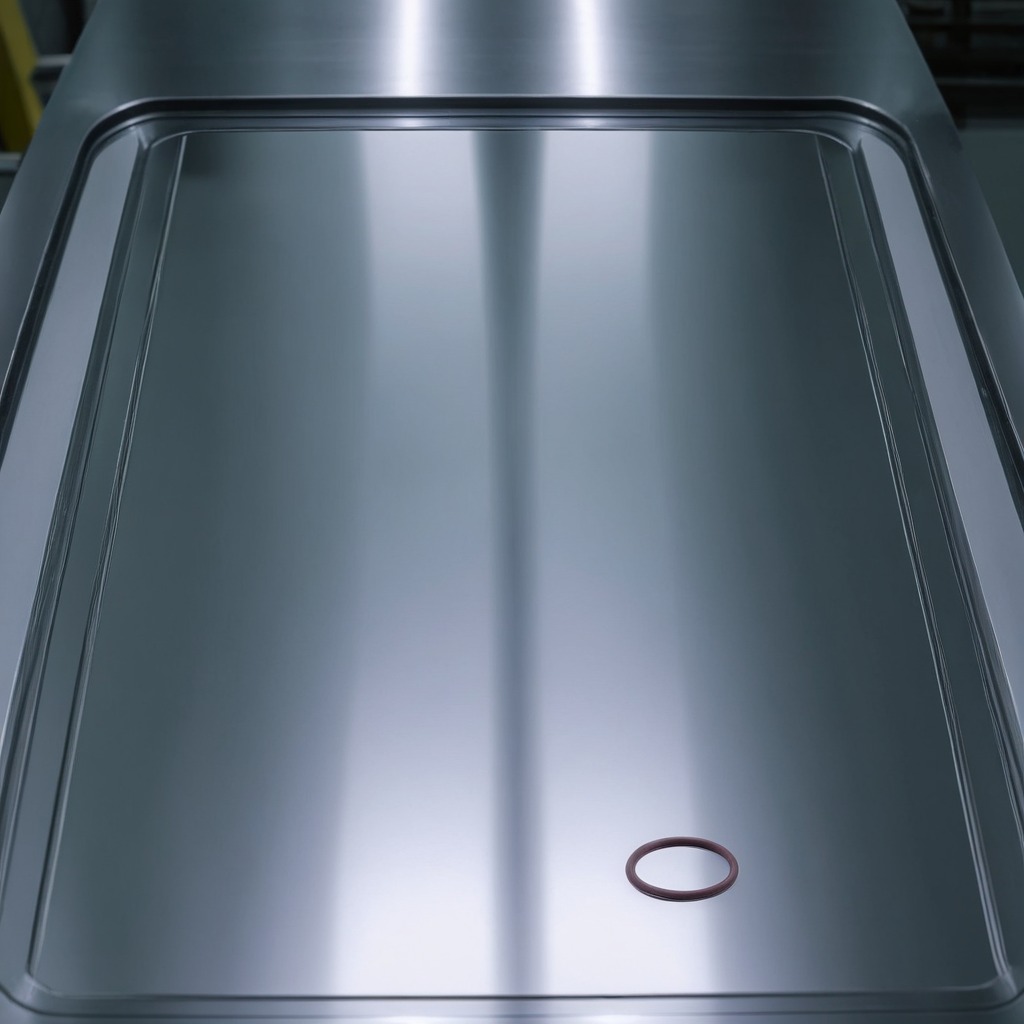
A rubber O-ring is lying on the metal table.